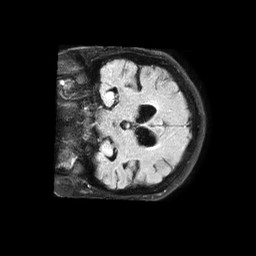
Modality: FLAIR
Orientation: coronal
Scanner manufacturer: philips
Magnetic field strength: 1.5 T
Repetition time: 6 s
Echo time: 0.1012 s